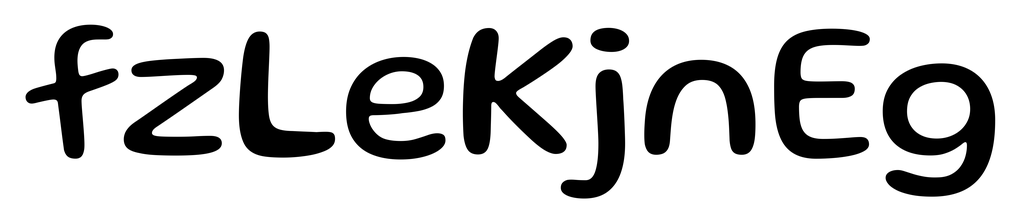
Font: Gluten_Regular